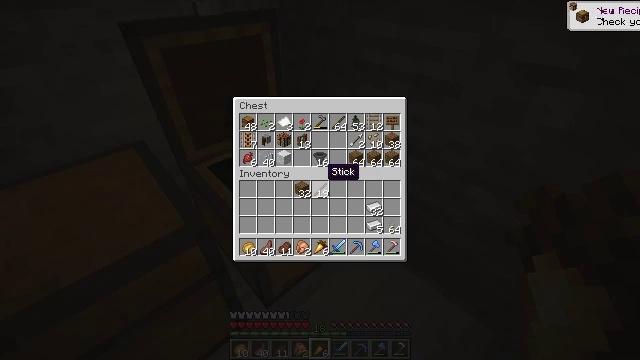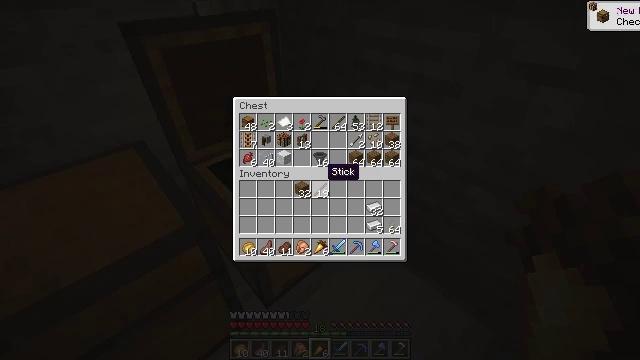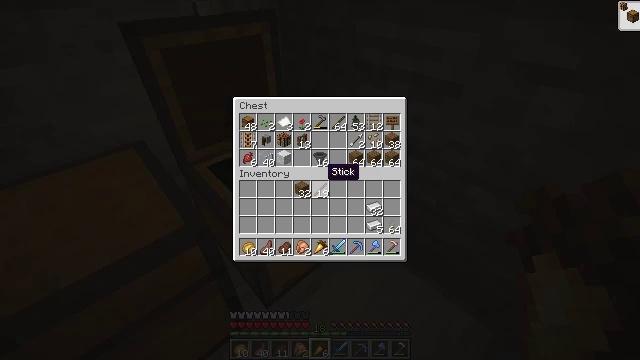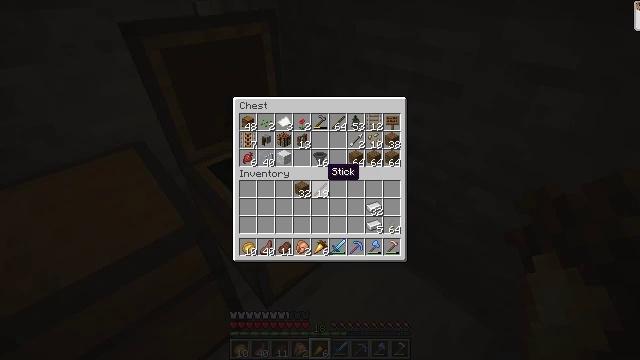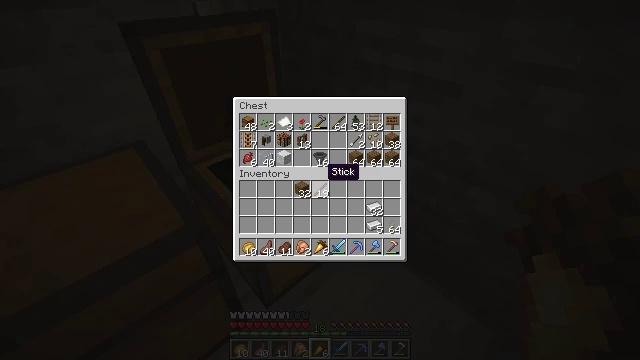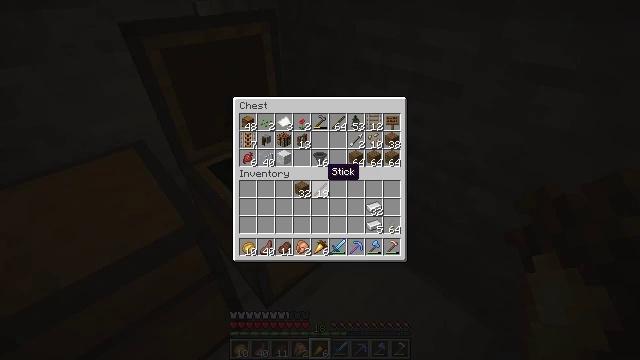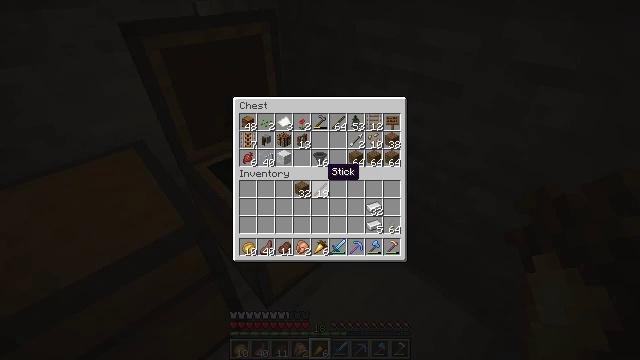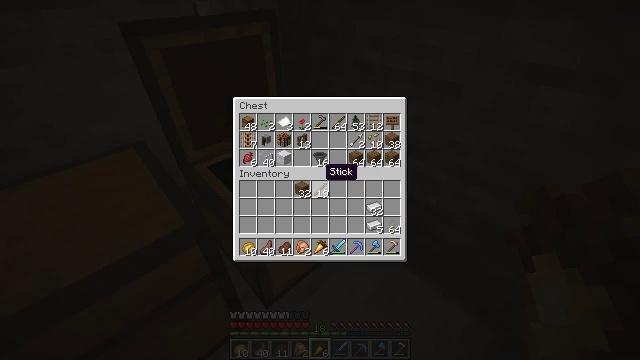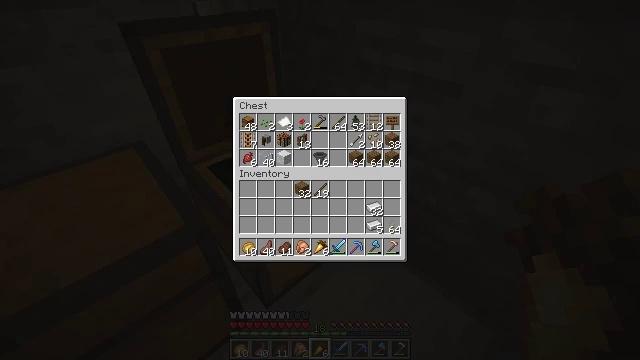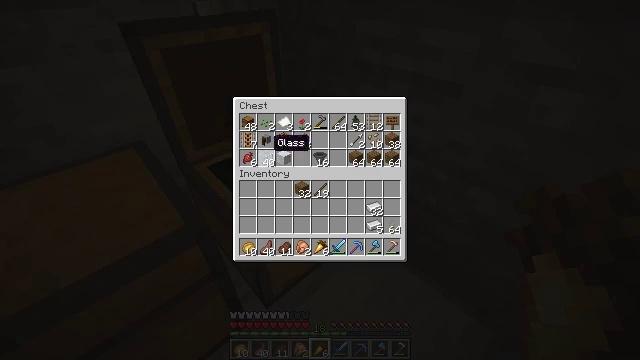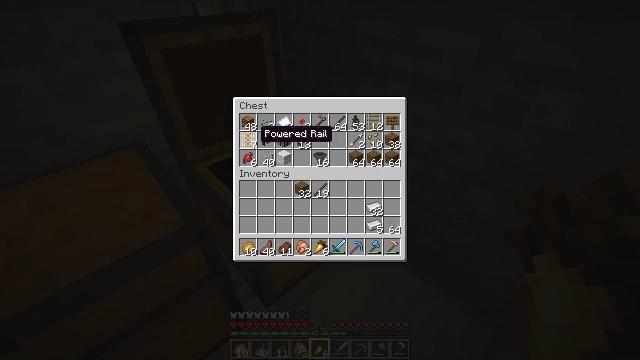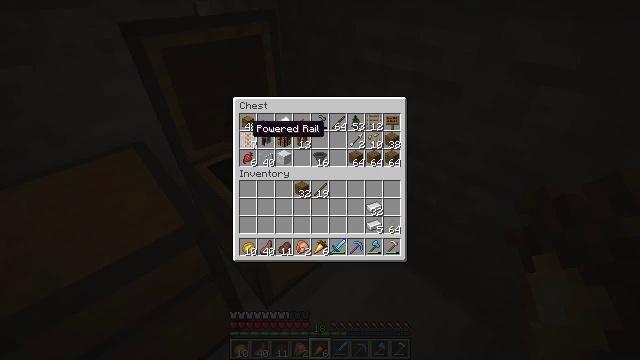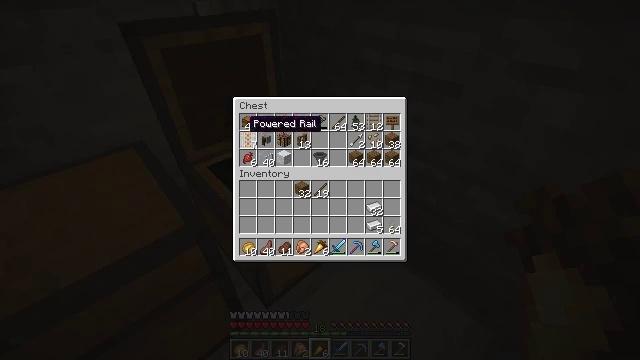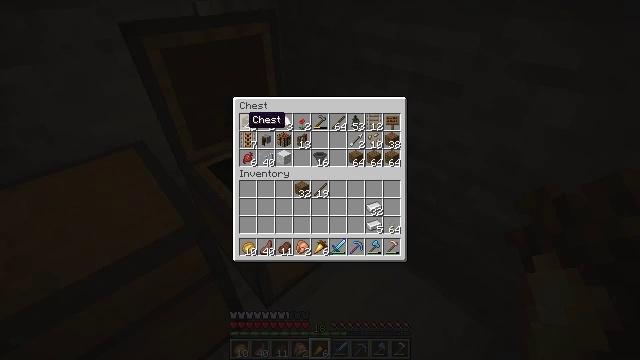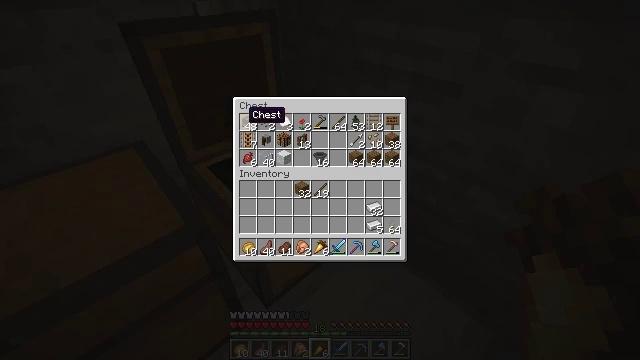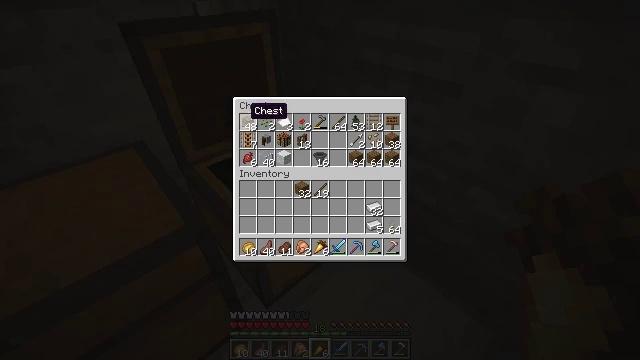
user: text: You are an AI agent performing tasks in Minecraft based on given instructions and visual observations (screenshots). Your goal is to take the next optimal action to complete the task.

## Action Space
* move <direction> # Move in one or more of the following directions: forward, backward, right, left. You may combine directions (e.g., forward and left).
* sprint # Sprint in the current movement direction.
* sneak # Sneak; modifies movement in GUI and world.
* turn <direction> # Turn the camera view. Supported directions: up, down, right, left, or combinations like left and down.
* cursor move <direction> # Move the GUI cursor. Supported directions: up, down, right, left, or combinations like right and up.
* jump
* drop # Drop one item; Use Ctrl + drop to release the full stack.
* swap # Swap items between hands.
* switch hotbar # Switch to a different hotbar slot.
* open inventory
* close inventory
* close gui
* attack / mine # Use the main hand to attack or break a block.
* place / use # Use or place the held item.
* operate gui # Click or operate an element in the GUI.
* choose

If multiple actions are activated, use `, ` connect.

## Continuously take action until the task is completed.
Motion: motion action
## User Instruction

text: Make a trapped chest at the crafting table.
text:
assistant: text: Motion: no_op
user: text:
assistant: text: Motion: no_op
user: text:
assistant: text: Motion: no_op
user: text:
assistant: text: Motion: no_op
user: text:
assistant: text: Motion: no_op
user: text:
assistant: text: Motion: no_op
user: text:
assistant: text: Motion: no_op
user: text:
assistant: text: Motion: turn left and up
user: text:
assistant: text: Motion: turn left and up
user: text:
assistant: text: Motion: turn left and up
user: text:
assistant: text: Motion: turn left
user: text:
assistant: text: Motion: no_op
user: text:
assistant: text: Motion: no_op
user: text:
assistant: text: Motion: no_op
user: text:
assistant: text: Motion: no_op
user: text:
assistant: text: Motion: no_op
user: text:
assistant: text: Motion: no_op
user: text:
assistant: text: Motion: no_op
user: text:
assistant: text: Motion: no_op
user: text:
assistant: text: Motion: no_op
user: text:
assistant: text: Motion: no_op
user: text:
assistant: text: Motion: no_op
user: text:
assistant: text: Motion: no_op
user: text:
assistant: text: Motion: no_op
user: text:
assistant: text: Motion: no_op
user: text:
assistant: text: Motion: no_op
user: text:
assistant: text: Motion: no_op
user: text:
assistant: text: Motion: no_op
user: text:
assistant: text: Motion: use / place
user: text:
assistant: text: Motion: use / place